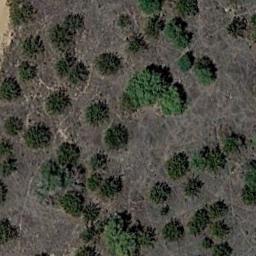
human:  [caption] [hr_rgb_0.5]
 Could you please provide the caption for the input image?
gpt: Only scattered weeds can be seen in this desert .

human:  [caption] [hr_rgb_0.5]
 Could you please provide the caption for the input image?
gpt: Chaparral is evenly distributed on the black land .

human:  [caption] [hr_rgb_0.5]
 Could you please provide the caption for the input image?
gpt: Some disconnected green chaparrals grow on the wasteland .

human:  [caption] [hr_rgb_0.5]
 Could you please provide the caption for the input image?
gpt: The chaparral is consist of some green bushes in the bare land .

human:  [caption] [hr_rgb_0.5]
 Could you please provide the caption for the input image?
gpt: The vegetation in the chaparral is approximately the same size .